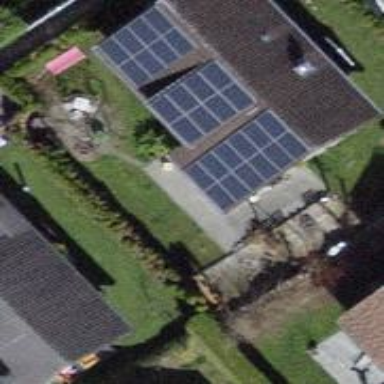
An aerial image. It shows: Solar power generator using photovoltaic method with solar photovoltaic panel types.